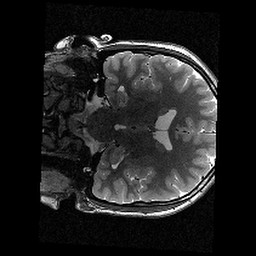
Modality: T2w
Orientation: coronal
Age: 11
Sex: female
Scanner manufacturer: siemens
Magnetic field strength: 3 T
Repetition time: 9.23 s
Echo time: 0.067 s